Question: I have a C# program that reads from a JPG file and writes to my SQL Server database.
This is my piece of code:
'''
string cSQL =
"INSERT INTO xxx (ID, Image) " +
"VALUES (@ID, @Image) ";
using (SqlConnection conn = new SqlConnection("xxx"))
{
Image image = Image.FromFile(string.Format(@"{0}\{1}.jpg", source, ID));
SqlParameter[] parametros = new SqlParameter[] {
new SqlParameter("@ID", ID),
new SqlParameter("@Image", ImageToByteArray(img))
};
SqlCommand cmd = new SqlCommand(cSQL, conn);
conn.Open();
cmd.Parameters.AddRange(parametros);
return cmd.ExecuteNonQuery() > 0;
}
'''
---
'''
public static byte[] ImageToByteArray(Image image)
{
if (image == null) return null;
MemoryStream mStream = new MemoryStream();
image.Save(mStream, System.Drawing.Imaging.ImageFormat.Jpeg);
byte[] ret = mStream.ToArray();
mStream.Close();
return ret;
}
'''
This code is working well, but the problem is the size of the field in my database.
For example, here is the comparative of the size of the varbinary(max) in my db and the size in kb of the jpeg images:

As you can see, the size of file and the size of my varbinary(max) field is soo different!
Am I doing anything wrong ?
PS: I'm using SQL Server DALENGTH(Image) function to get the size of the field.
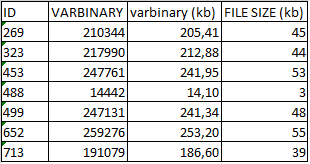
Answer: You're saving the decoded 'Image' to a 'MemoryStream' and compressing it back to a JPEG, but perhaps the quality settings are different than what they were originally saved with. More importantly, you're compressing the image twice; it's not going to compress well the second time around. That also lowers the quality of the image.
Don't read it into an 'Image' first. It's a complete waste of cycles to read it, decompress it, and then compress it again (not to mention the quality loss). Just read the binary stream of the file directly into the DB.